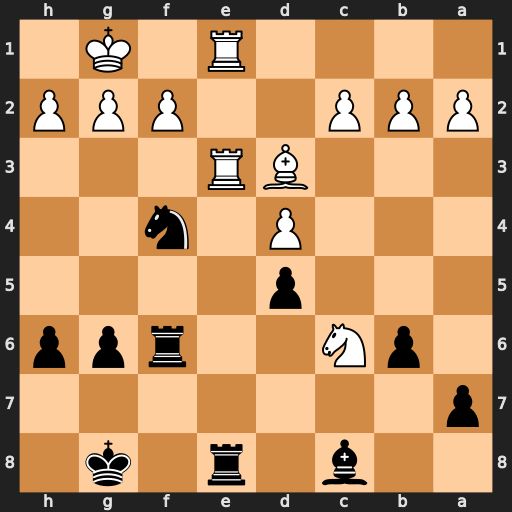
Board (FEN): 2b1r1k1/p7/1pN2rpp/3p4/3P1n2/3BR3/PPP2PPP/4R1K1
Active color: b
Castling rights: -
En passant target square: -
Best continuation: Rxe3 Ne7+ Rxe7